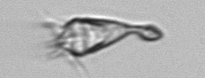
Label: Paratontonia_gracillima